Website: ulta-beauty
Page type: account-selection
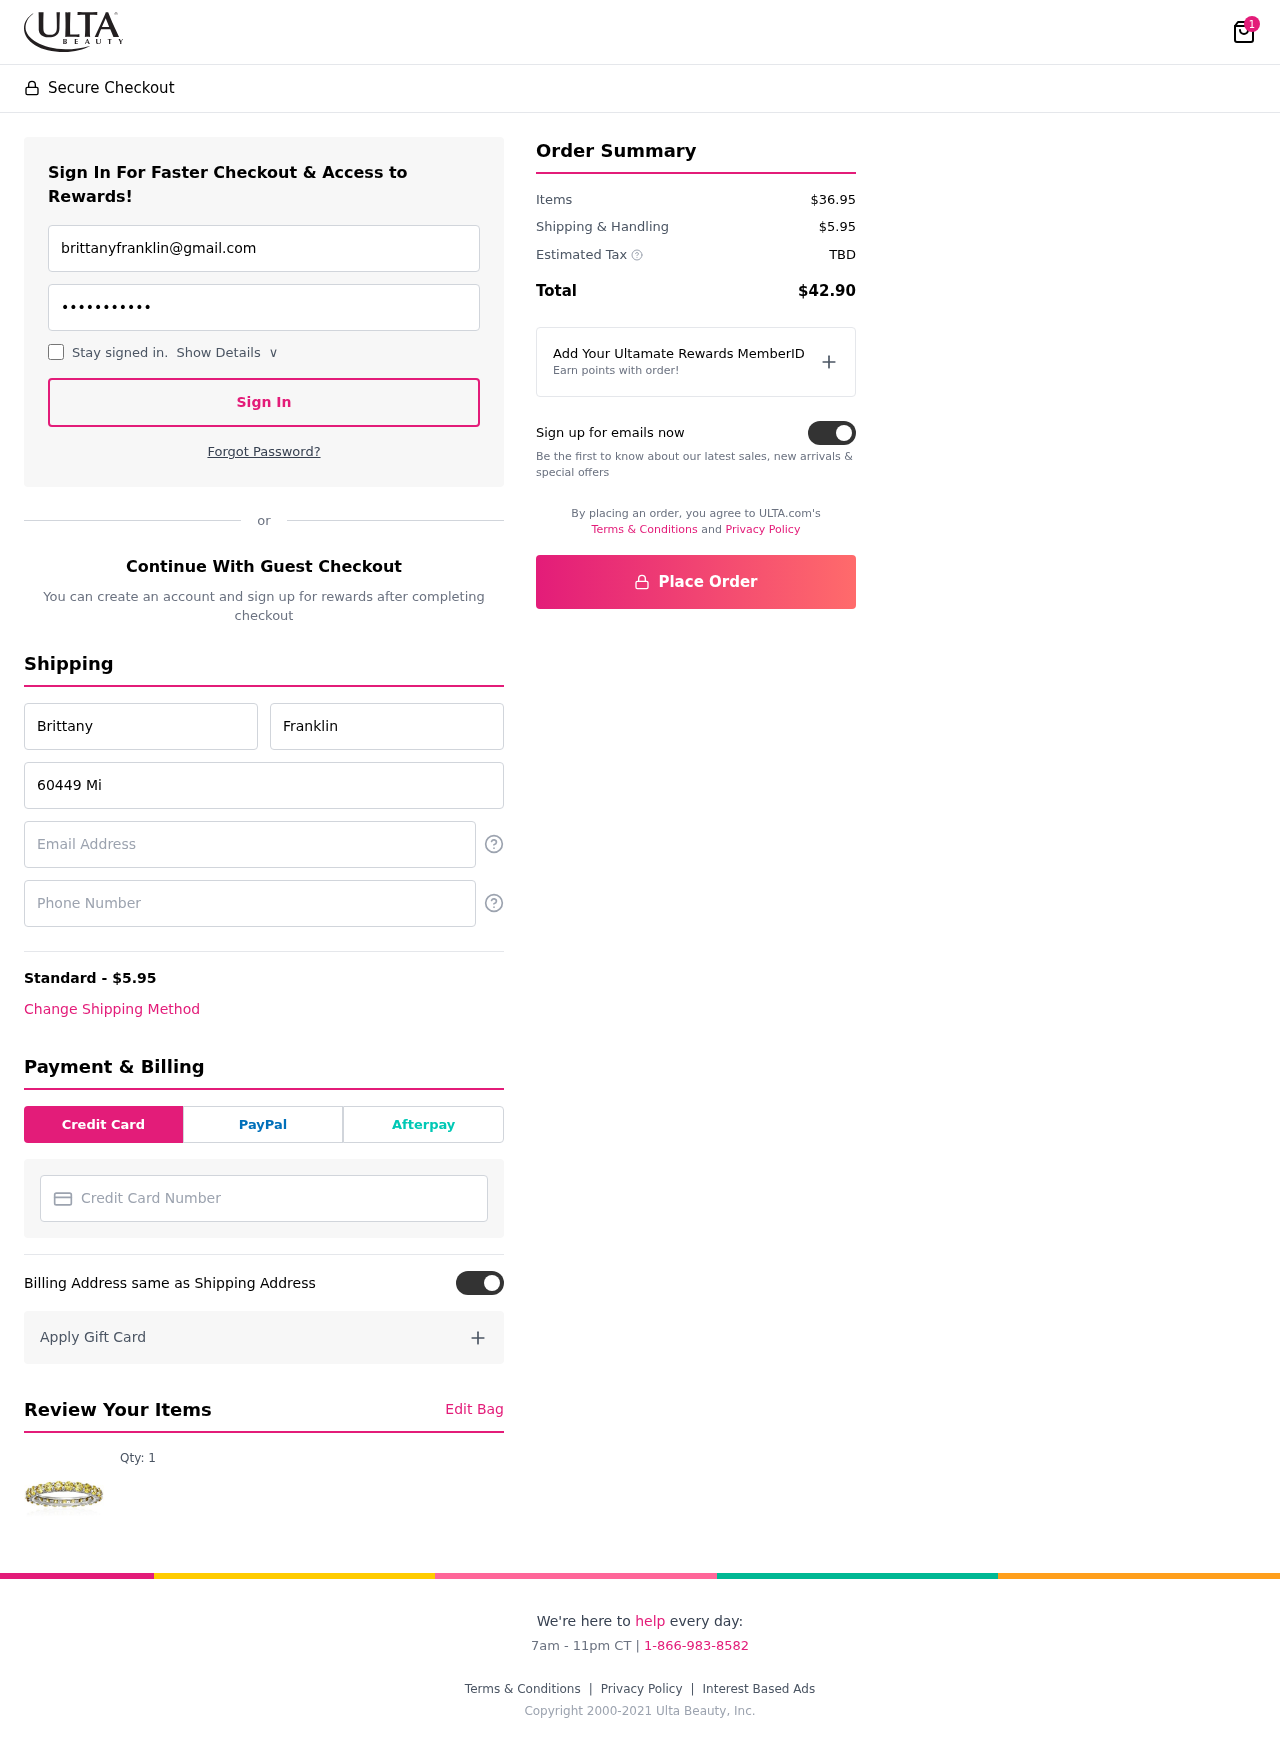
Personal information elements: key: PII_CARD_NUMBER
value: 6011 8300 3643 4177
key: PII_EMAIL
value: brittanyfranklin@gmail.com
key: PII_EMAIL2
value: brittanyfranklin@gmail.com
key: PII_FIRSTNAME
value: Brittany
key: PII_LASTNAME
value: Franklin
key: PII_PHONE
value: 2116975445
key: PII_STREET
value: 60449 Michelle Skyway
Product elements: key: PRODUCT1_QUANTITY
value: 1
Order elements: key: ORDER_NUM_ITEMS
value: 1
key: ORDER_SHIPPING_COST
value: $5.95
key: ORDER_SUBTOTAL
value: $36.95
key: ORDER_TAX
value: TBD
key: ORDER_TOTAL
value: $42.90